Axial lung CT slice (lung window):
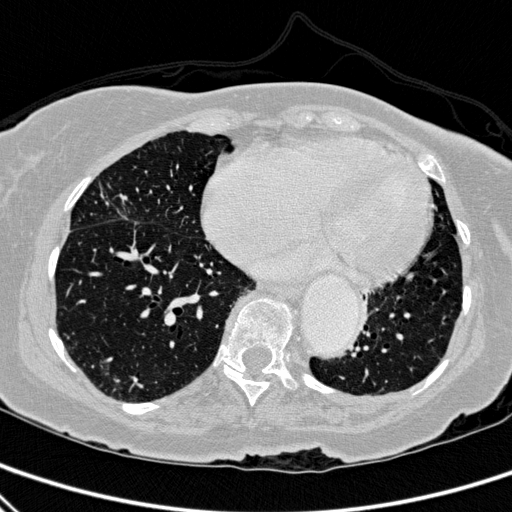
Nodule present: no